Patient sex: M
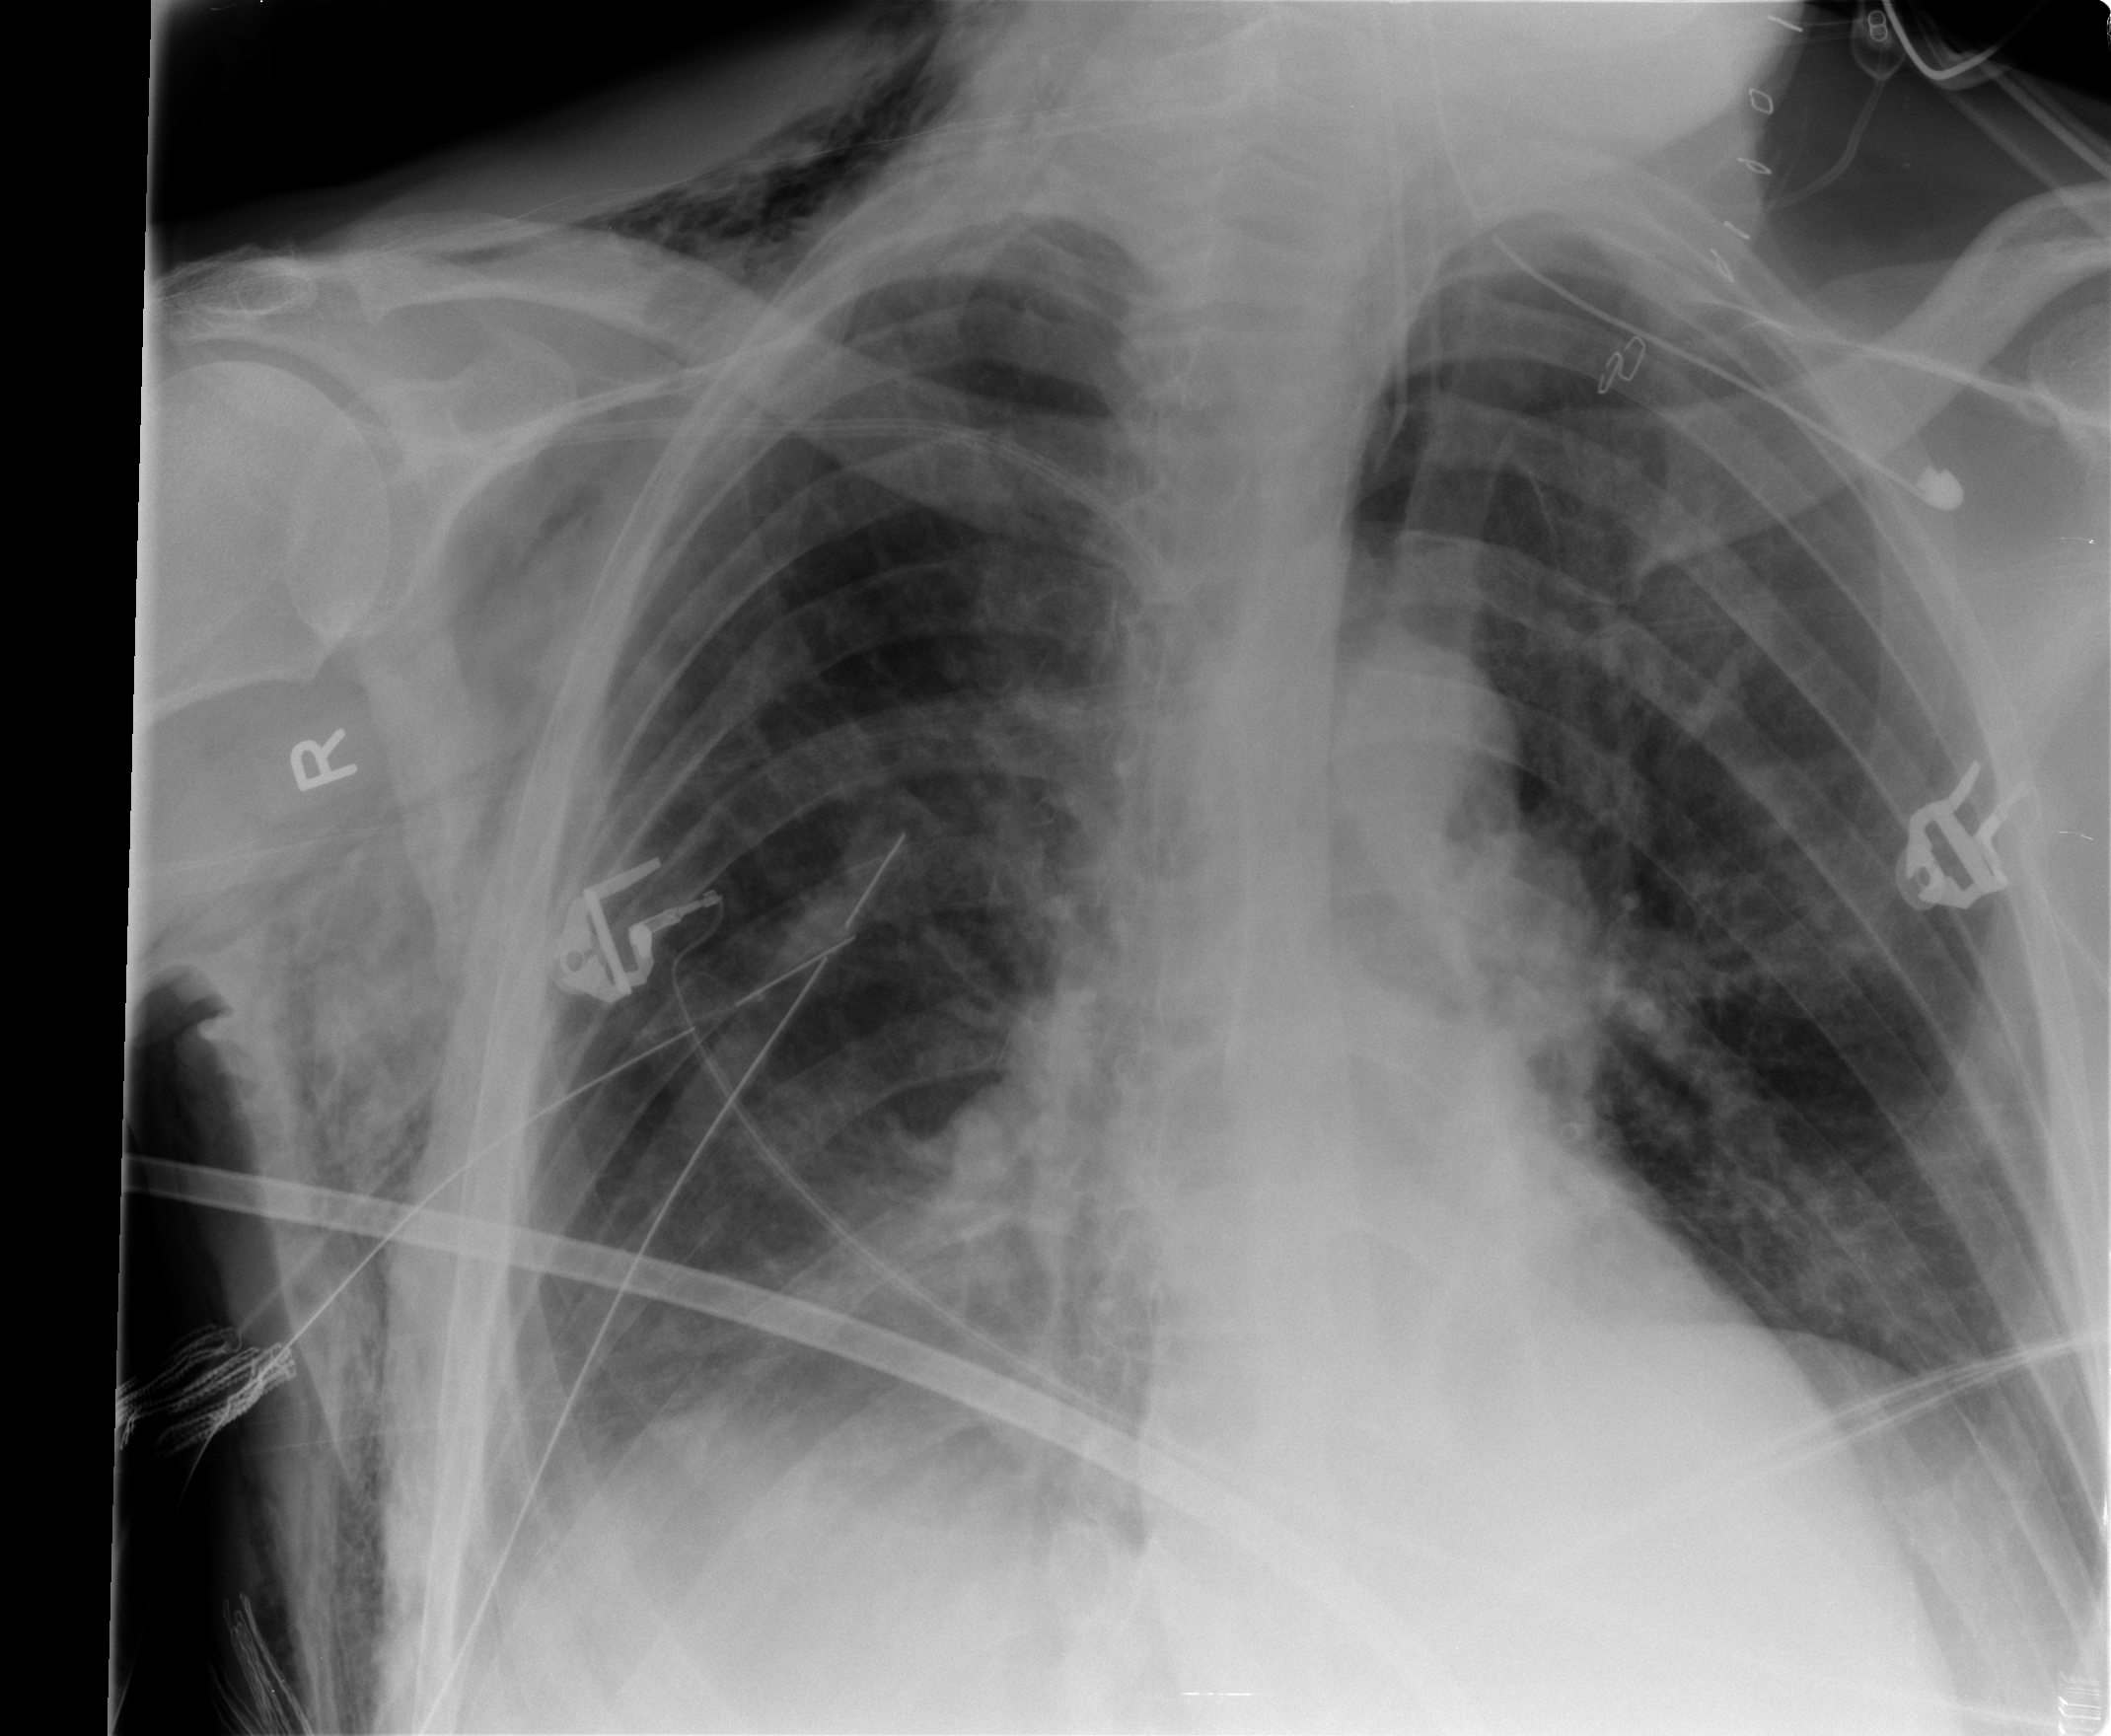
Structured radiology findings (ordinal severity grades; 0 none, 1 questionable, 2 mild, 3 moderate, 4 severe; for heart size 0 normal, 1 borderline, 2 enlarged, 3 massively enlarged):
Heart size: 0
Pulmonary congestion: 0
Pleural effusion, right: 0
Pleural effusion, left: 0
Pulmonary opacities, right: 0
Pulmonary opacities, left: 0
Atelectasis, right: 2
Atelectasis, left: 0